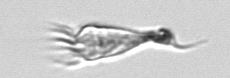
Label: Paratontonia_gracillima